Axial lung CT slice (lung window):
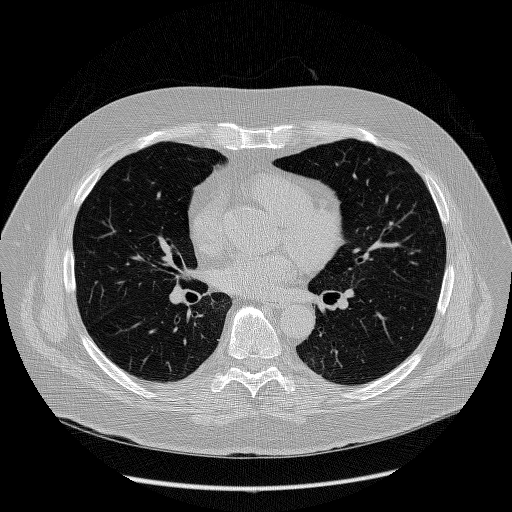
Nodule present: no